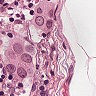
Metastatic tissue present: yes